Interaction volume radius: 5 \u00c5
Interaction volume height: 20 \u00c5
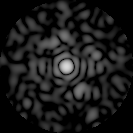
Disorder parameter: 0.8584